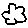
Label: cloud